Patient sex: M
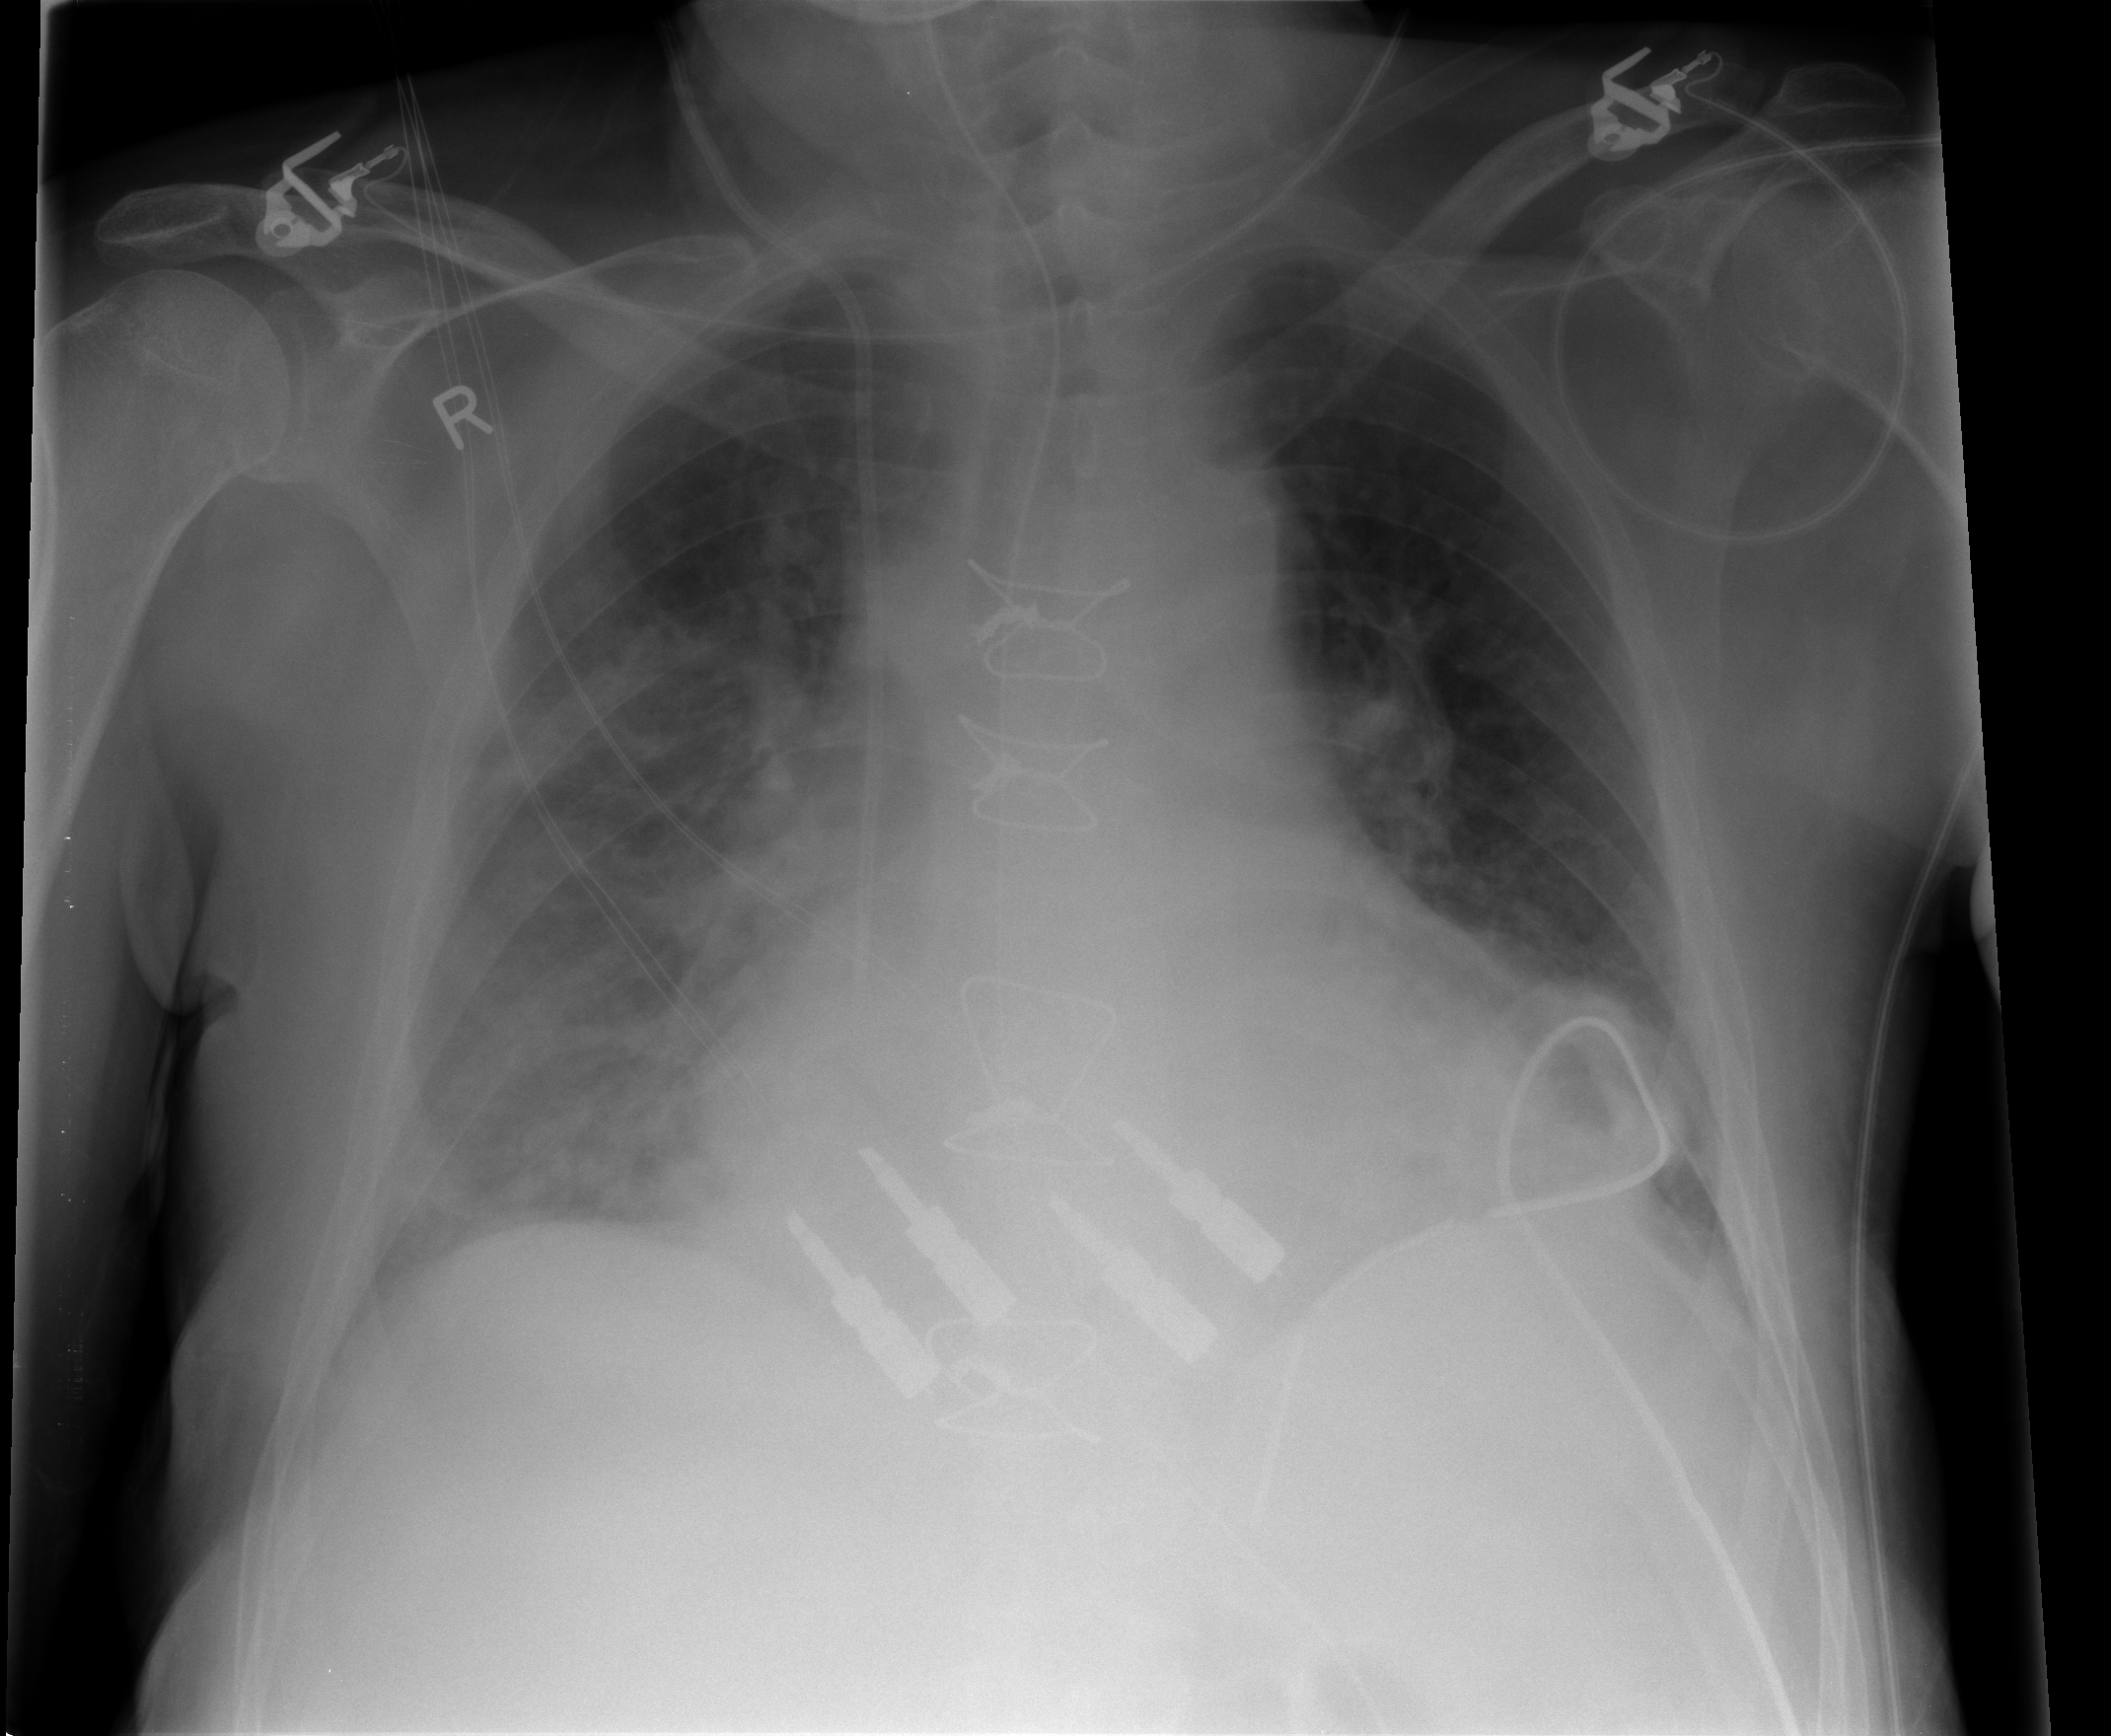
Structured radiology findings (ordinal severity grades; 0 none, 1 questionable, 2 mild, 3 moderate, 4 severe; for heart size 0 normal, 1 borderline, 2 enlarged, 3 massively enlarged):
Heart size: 2
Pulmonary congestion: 1
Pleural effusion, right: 1
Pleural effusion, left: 1
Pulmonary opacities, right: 3
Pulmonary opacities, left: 1
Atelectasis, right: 3
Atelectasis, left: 2